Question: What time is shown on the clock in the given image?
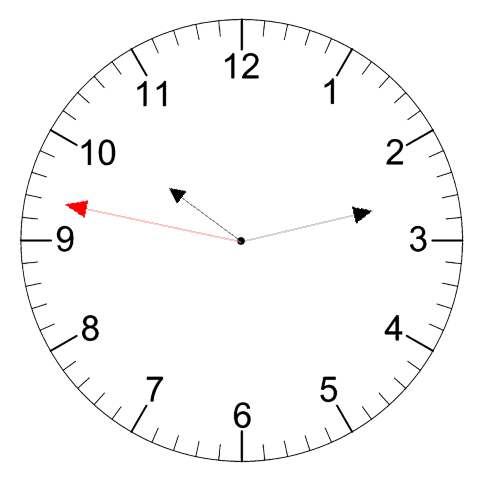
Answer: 10:12:47